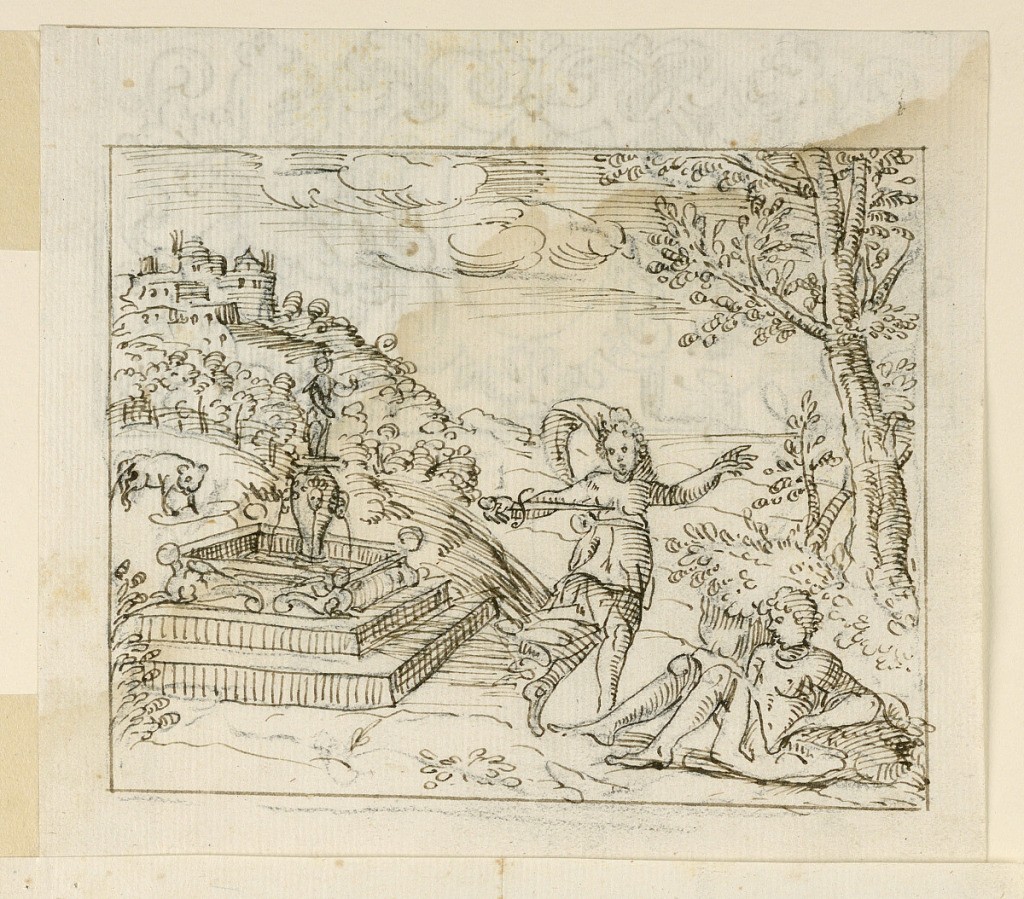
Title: Death of Thisbe
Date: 1600–1625
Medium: Graphite, pen and ink on paper
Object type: Drawing
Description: Pyramus sits in the lower right corner, under a tree. Thisbe beside a fountain at left, with a dagger to her breast. Town visible in background at left.